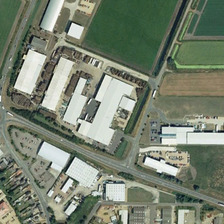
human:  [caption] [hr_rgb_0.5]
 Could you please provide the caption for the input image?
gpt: some industrial buildings and some green trees are in an industrial area .

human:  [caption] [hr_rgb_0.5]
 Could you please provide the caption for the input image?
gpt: some industrial buildings and some green trees are in an industrial area .

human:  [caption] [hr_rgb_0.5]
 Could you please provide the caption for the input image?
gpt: the industrial houses in the street are neatly arranged .

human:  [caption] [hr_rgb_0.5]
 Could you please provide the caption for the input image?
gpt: several roads pass through the industrial area .

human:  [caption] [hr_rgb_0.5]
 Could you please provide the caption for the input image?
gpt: the industrial houses in the street are neatly arranged .